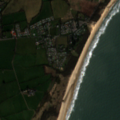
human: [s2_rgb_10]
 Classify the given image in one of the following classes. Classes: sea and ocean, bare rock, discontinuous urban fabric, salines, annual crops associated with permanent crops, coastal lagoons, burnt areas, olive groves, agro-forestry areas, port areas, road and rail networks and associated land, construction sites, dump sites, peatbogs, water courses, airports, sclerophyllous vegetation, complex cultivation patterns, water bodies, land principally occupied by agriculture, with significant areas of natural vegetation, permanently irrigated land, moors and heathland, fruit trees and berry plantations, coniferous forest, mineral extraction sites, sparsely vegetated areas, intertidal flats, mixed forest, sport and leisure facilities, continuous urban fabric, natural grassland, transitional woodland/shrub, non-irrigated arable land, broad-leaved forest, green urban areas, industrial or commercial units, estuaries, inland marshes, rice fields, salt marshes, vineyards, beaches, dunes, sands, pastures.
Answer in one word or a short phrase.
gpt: discontinuous urban fabric, pastures, beaches, dunes, sands, sea and ocean